Interaction volume radius: 5 \u00c5
Interaction volume height: 25 \u00c5
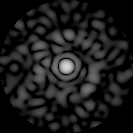
Disorder parameter: 0.8378